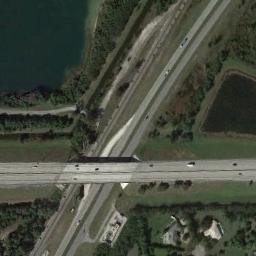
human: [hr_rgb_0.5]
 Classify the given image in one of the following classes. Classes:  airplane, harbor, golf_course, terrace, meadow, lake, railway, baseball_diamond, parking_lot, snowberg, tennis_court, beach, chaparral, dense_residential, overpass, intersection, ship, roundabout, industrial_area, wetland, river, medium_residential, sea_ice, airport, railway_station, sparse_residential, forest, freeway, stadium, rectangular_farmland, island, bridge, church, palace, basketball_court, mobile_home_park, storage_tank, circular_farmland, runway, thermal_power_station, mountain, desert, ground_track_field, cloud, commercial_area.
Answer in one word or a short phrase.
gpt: overpass